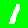
Digit: 1